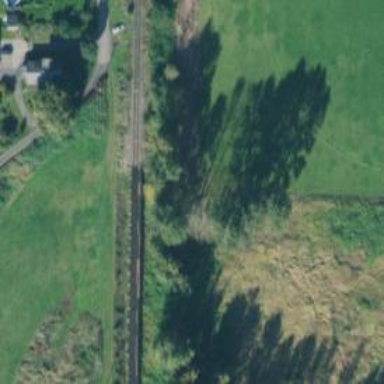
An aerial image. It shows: Disused railway bridge.